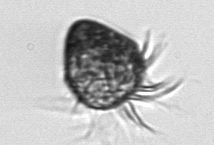
Label: Strombidium_morphotype2